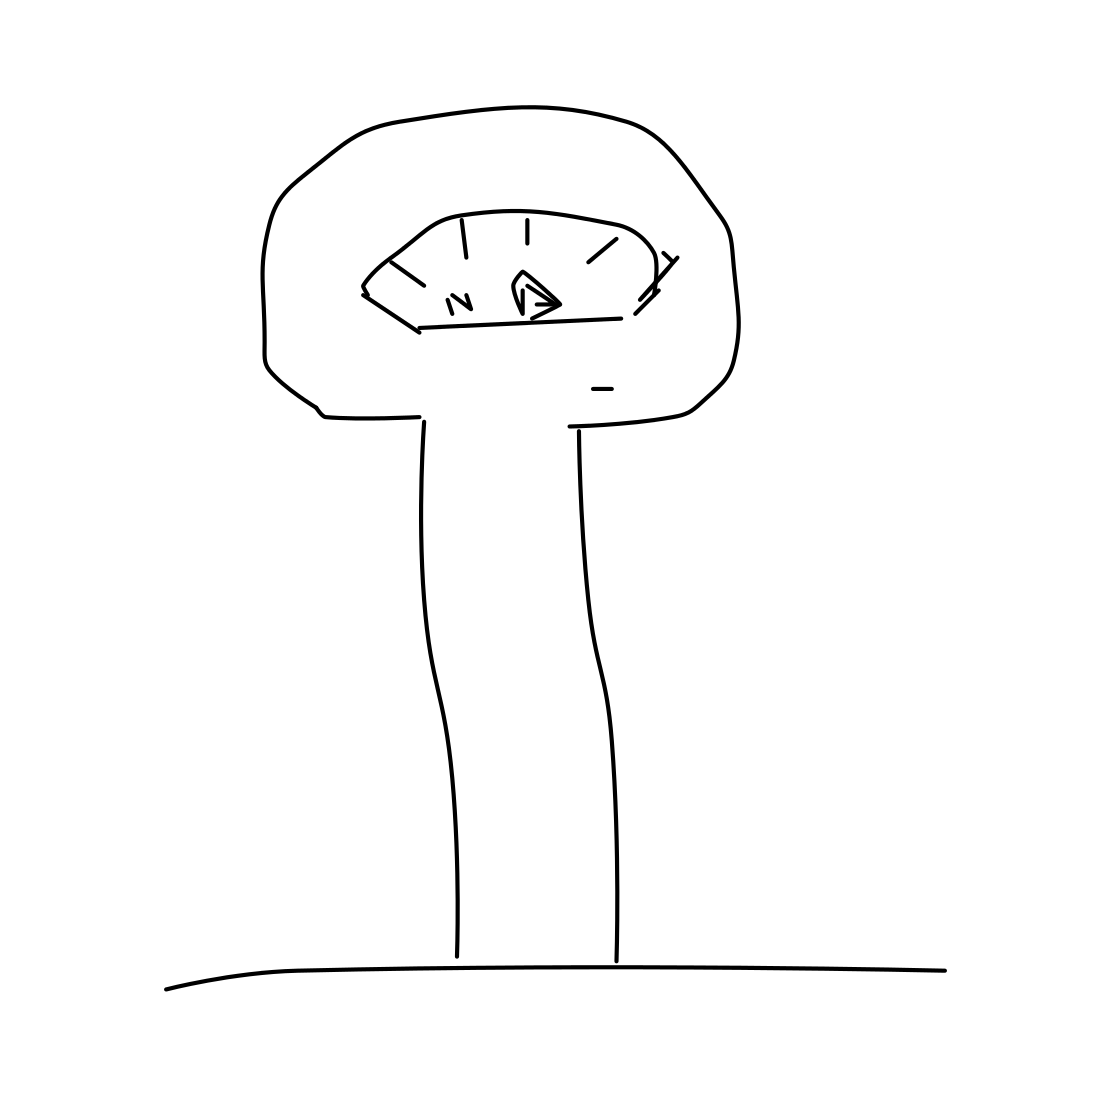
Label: parking meter